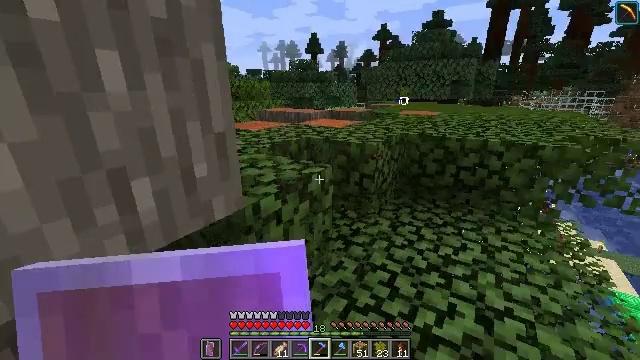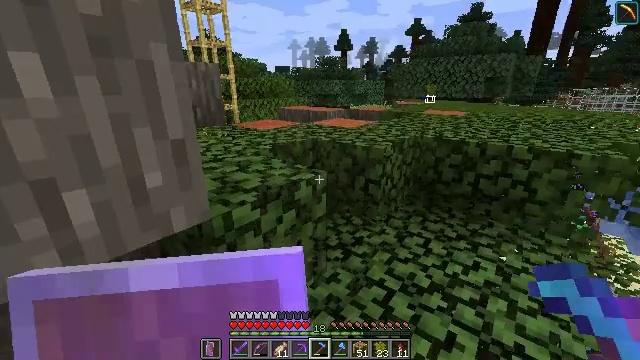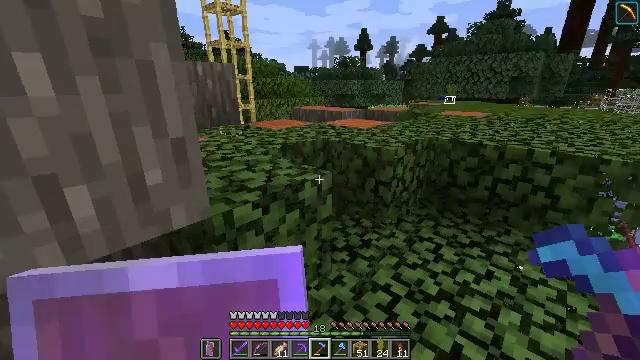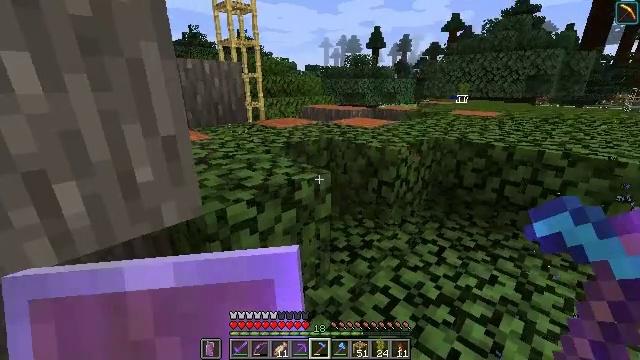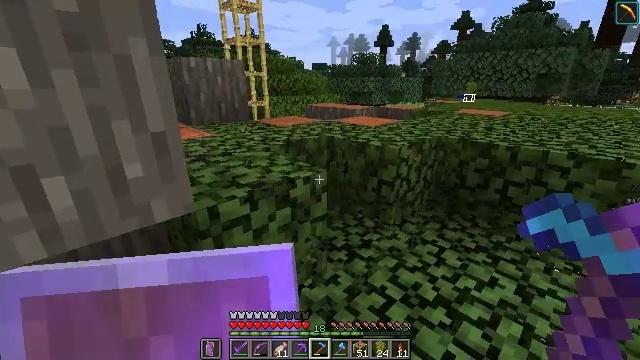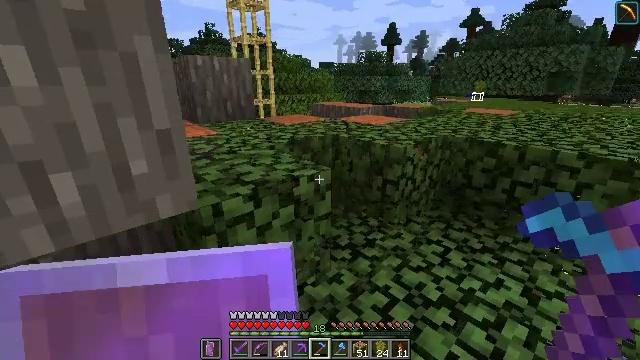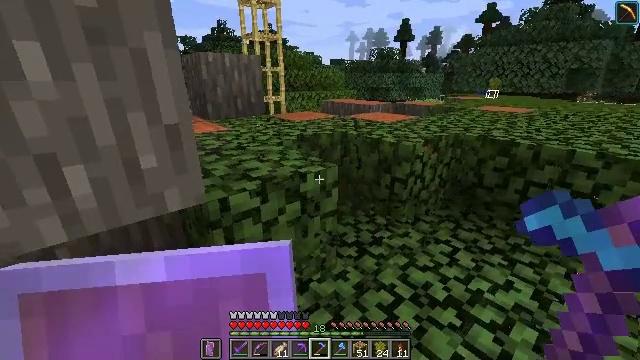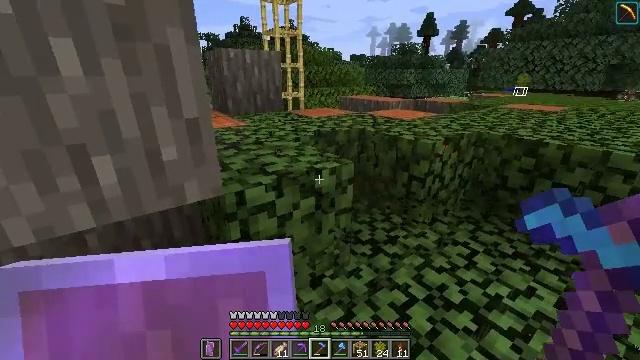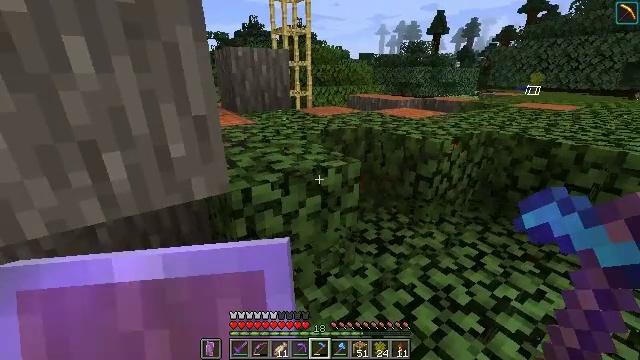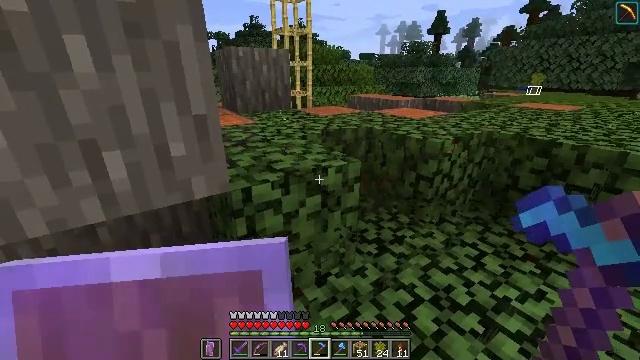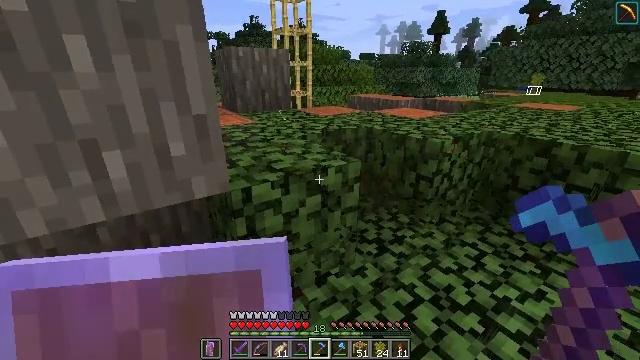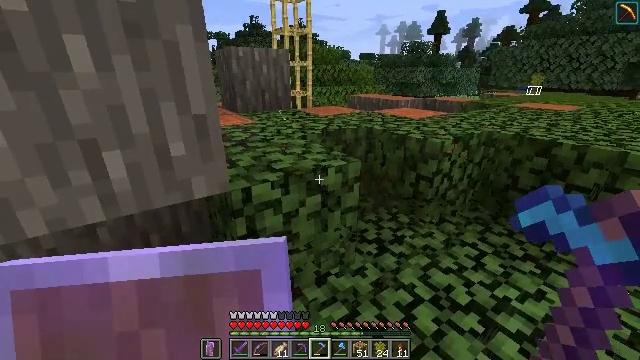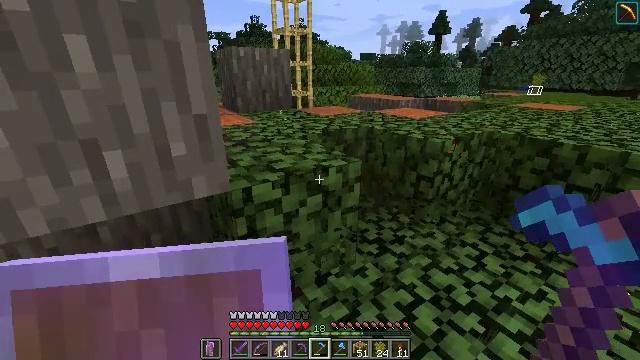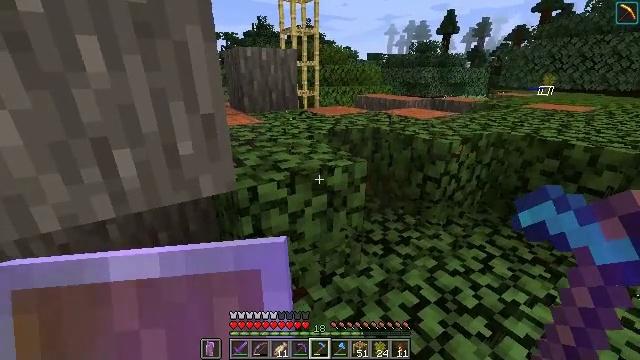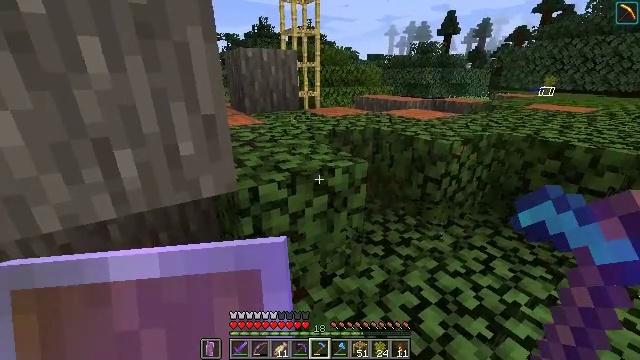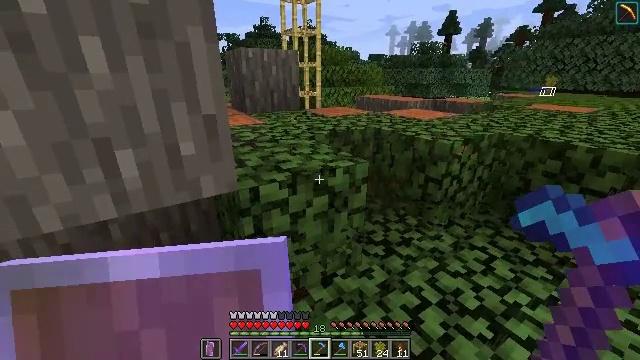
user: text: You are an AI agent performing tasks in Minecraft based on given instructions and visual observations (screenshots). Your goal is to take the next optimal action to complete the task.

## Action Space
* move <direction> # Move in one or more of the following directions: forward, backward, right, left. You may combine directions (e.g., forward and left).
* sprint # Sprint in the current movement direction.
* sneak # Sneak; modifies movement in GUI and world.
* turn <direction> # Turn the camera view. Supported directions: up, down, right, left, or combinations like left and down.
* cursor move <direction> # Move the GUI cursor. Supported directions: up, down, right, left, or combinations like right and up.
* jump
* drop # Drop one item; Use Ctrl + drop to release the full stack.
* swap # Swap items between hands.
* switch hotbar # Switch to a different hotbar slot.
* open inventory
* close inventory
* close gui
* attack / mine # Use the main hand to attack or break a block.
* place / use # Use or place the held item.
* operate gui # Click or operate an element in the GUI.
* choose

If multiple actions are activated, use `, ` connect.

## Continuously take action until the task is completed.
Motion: motion action
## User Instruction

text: Break the acacia leaves to collect them.
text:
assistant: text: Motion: move right, turn left
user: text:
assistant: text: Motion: turn left
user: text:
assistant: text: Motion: turn left
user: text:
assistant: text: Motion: turn left
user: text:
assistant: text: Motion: turn left
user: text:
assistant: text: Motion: turn left
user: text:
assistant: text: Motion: turn left
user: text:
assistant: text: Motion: turn left
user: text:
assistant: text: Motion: no_op
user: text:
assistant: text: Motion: no_op
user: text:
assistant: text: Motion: no_op
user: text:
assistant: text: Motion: no_op
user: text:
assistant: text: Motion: turn left
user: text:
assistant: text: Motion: no_op
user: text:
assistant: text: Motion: no_op
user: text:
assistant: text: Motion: no_op
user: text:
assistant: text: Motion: turn left and up
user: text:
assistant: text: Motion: turn left and up
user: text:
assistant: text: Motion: no_op
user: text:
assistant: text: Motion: attack / mine
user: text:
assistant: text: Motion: attack / mine
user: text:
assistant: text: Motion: move forward, turn right and up, attack / mine
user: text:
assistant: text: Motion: move forward, turn right and up, attack / mine
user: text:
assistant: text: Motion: move forward and move right, attack / mine
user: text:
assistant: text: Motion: move forward and move right, attack / mine
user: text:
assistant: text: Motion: move forward and move right, attack / mine
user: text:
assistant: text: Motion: move forward and move right, attack / mine
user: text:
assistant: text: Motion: move forward and move right, attack / mine
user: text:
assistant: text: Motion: move forward, attack / mine
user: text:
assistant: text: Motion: turn right and down, attack / mine